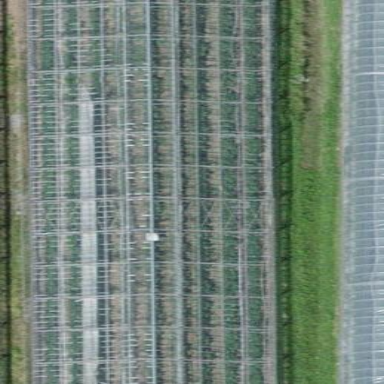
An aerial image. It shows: Greenhouse.